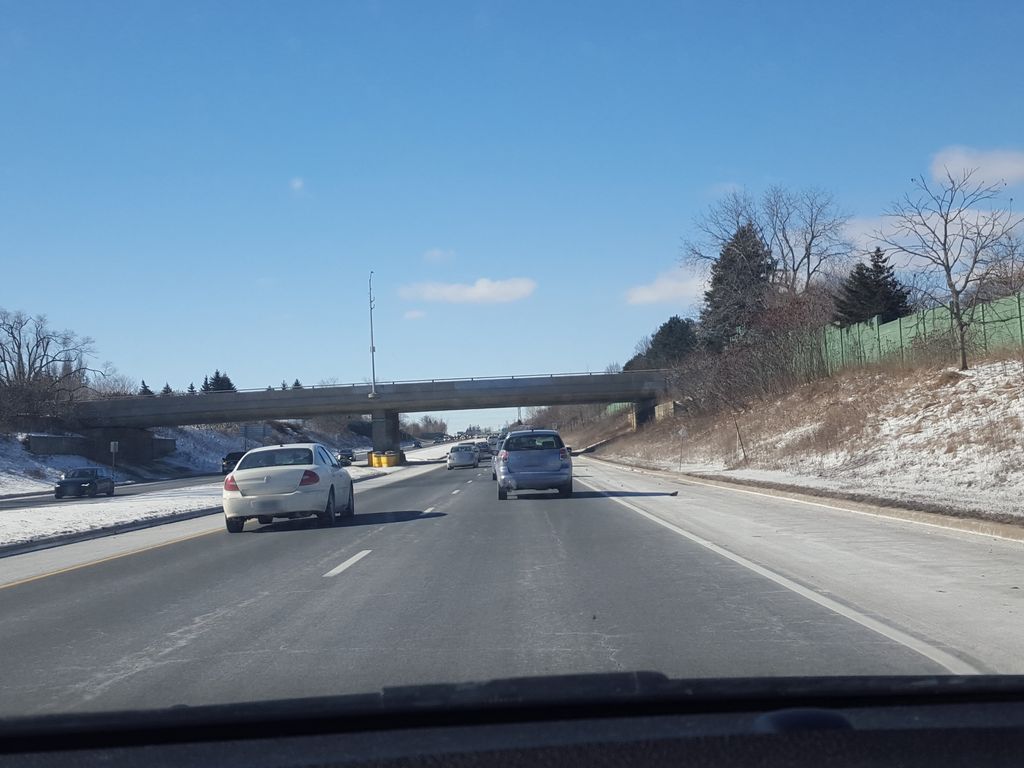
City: hamilton